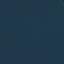
Label: SeaLake